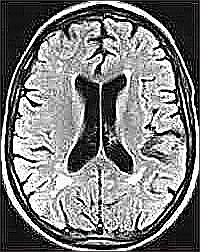
Label: notumor